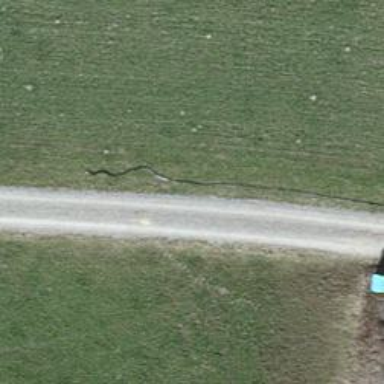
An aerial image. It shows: Track with grade 3 surface.